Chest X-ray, AP view. Patient: 41 years old, sex F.
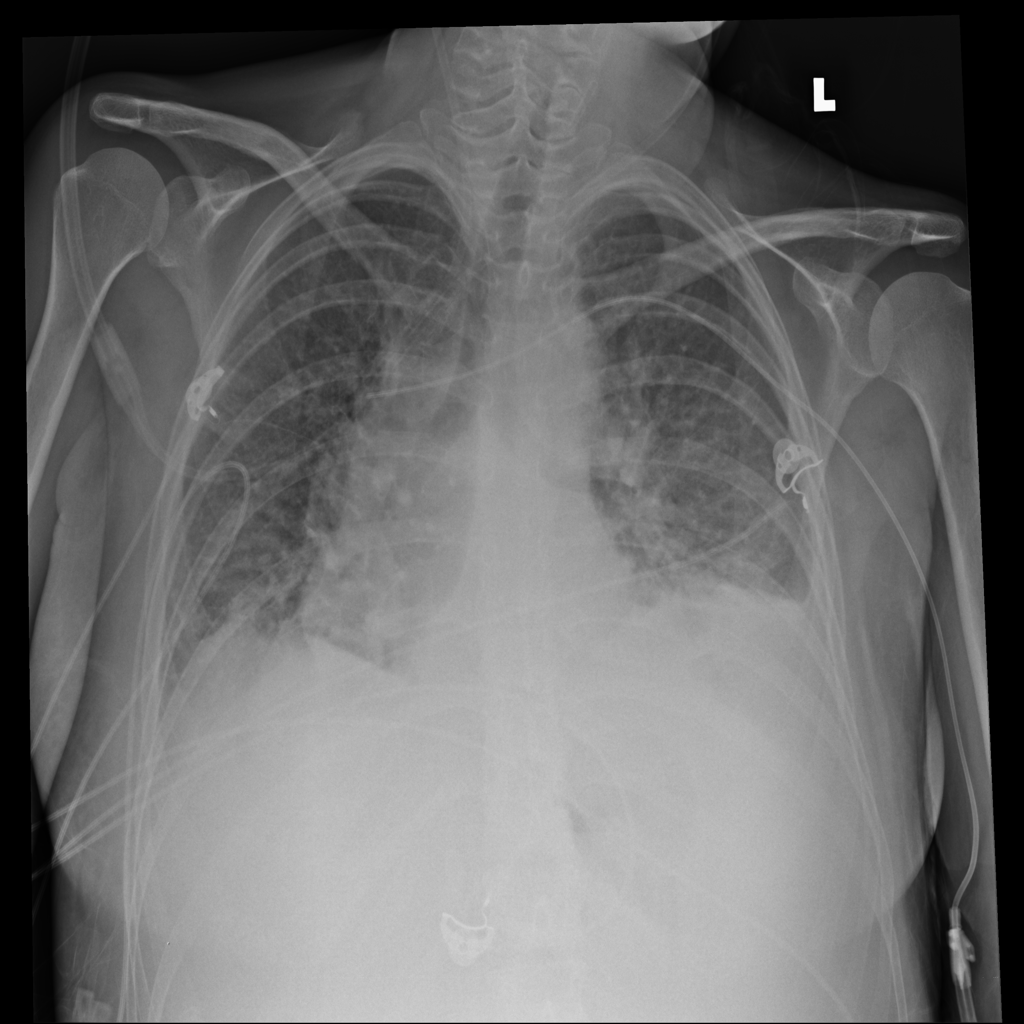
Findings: Effusion, Infiltration, Nodule